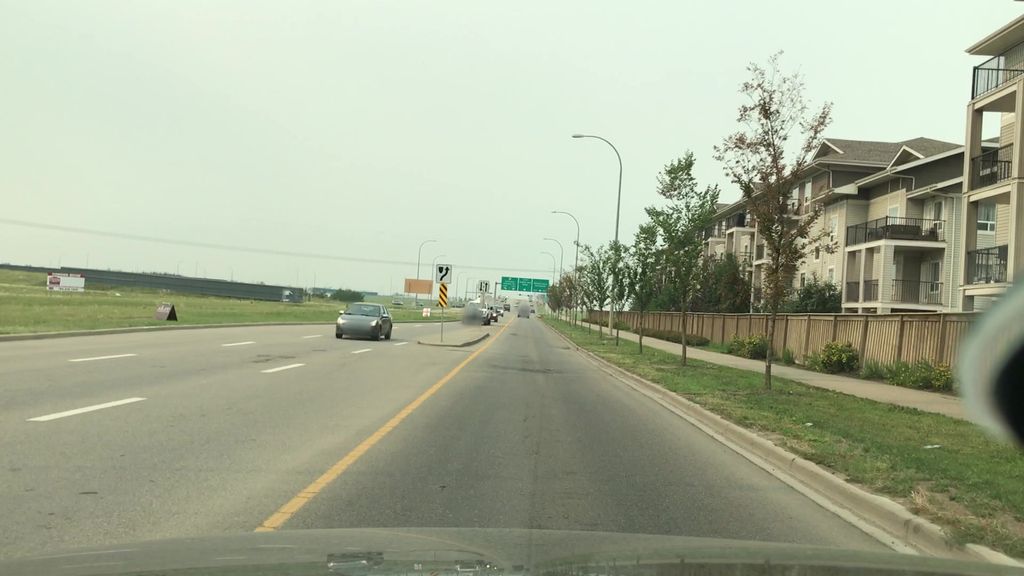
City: edmonton